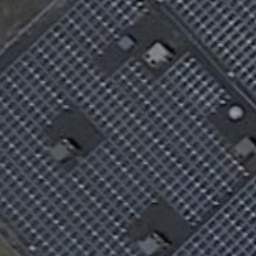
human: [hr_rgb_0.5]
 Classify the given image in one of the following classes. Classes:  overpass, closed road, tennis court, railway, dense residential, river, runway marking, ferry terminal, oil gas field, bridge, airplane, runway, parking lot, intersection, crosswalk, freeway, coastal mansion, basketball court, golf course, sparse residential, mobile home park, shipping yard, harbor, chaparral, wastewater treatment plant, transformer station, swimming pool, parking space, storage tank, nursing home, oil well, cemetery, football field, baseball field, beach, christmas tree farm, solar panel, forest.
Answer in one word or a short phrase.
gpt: solar panel